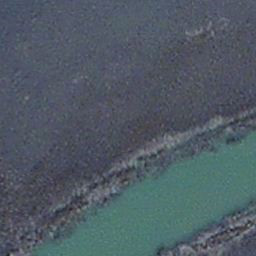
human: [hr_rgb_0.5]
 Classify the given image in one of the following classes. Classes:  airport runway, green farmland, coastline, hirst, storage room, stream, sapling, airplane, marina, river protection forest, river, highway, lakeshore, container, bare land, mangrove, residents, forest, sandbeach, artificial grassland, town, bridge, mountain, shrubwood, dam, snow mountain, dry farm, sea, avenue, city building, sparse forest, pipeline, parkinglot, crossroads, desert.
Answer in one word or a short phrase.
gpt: stream